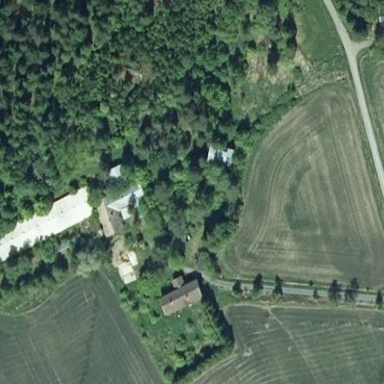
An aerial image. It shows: Farmyard in rural farm setting.